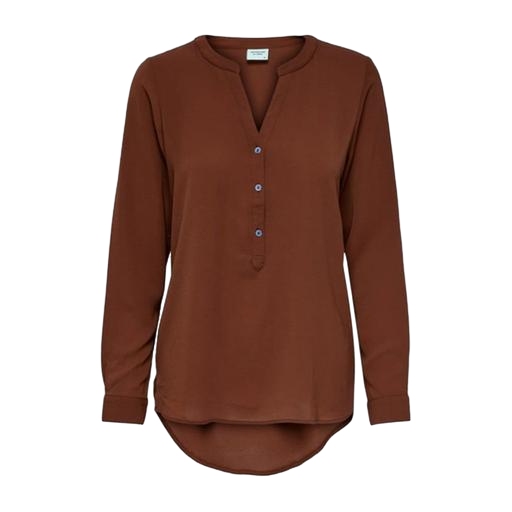
brown shirt blouse, brown long sleeved shirt, long sleeve brown shirt, white background